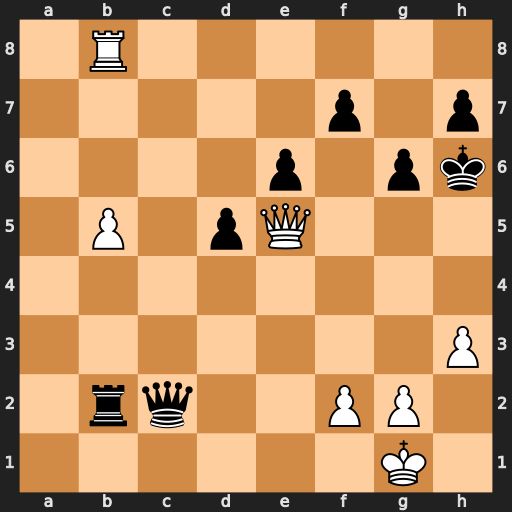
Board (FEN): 1R6/5p1p/4p1pk/1P1pQ3/8/7P/1rq2PP1/6K1
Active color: w
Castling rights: -
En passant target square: -
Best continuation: Qf4+ g5 Qf6+ Qg6 Qxb2